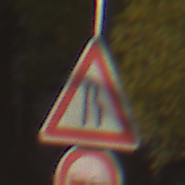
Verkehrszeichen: EinseitigVerengteFahrbahnRechts
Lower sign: Ueberholverbot
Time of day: SunriseSunset
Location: Outdoor (Urban)
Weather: PartlyCloudy
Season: Autumn
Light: Natural